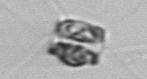
Label: Chaetoceros